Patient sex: M
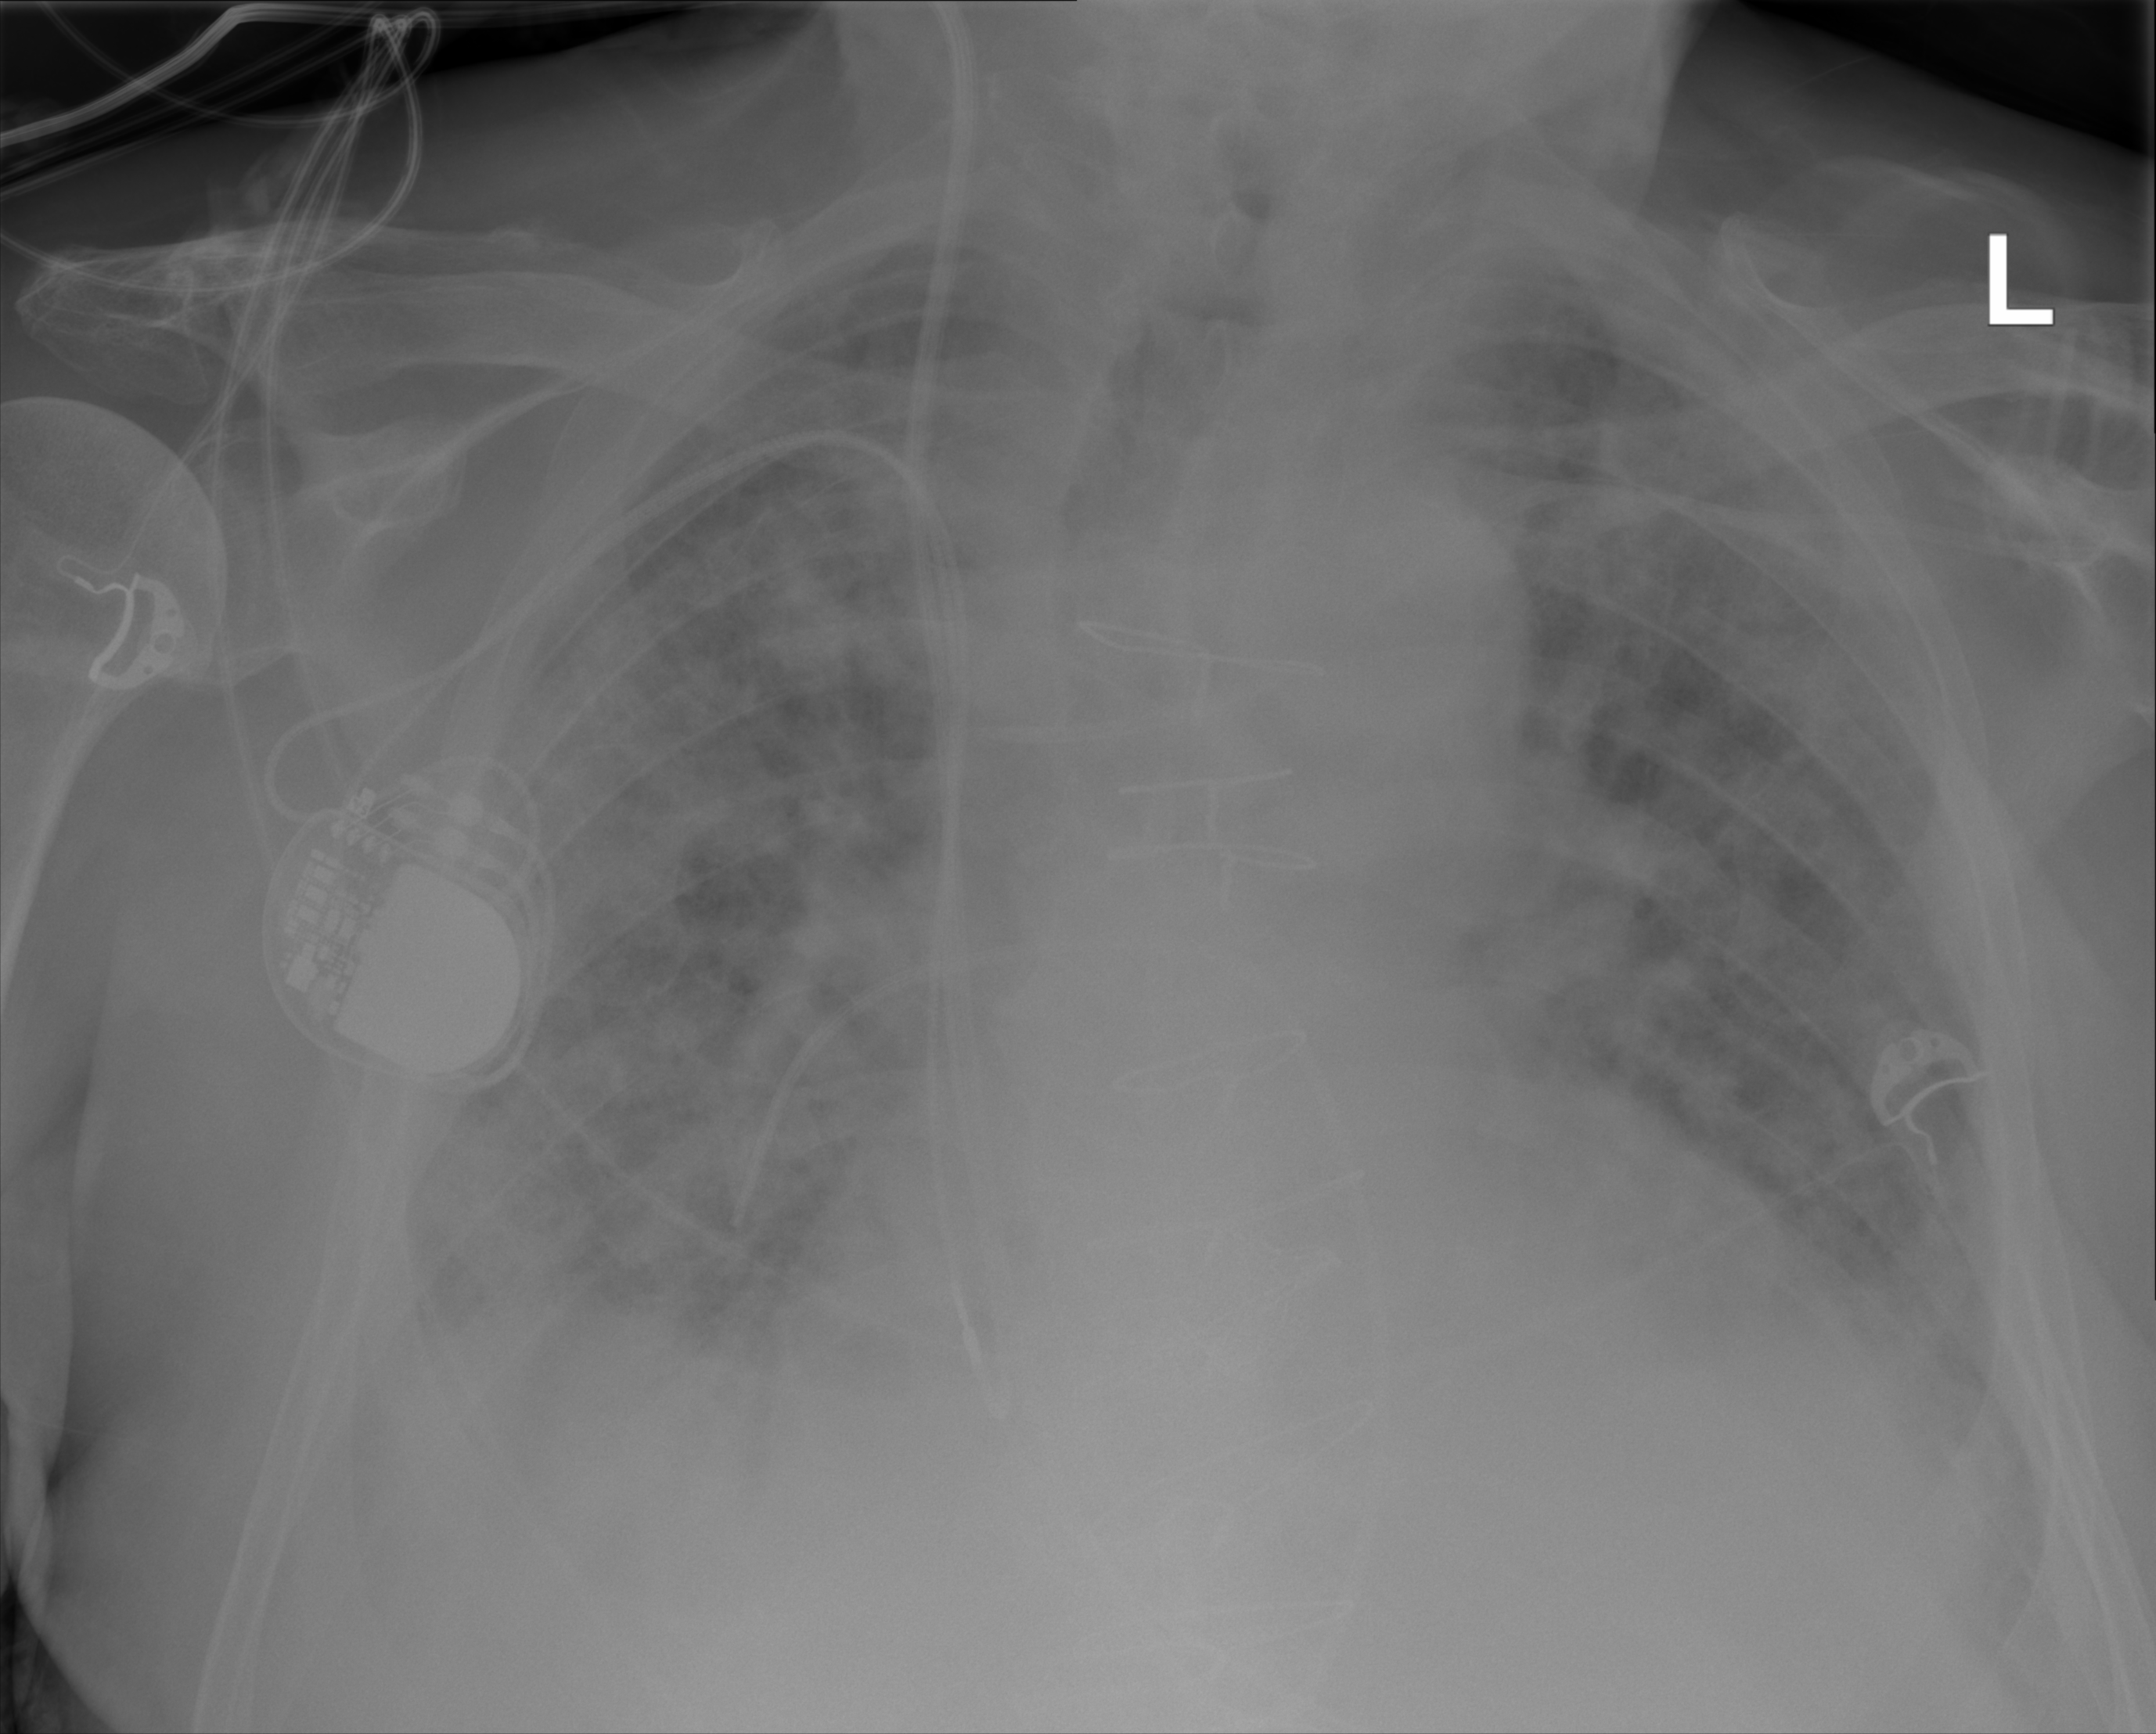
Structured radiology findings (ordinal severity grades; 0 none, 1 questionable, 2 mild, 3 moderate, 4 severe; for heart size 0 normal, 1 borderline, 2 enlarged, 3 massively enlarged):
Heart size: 2
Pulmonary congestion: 1
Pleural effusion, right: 3
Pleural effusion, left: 2
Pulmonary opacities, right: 4
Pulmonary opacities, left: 3
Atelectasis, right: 3
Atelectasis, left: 3